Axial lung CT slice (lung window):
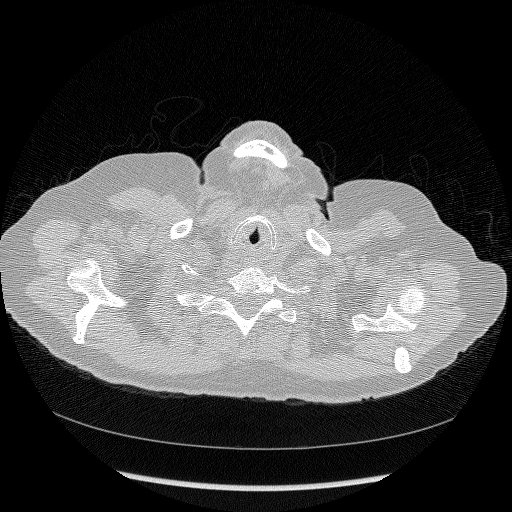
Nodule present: no